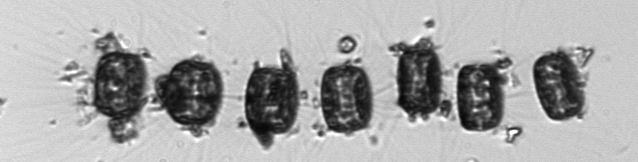
Label: Thalassiosira_TAG_external_detritus